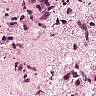
Metastatic tissue present: yes